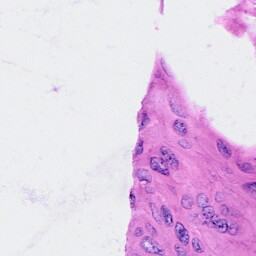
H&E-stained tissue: Cervix